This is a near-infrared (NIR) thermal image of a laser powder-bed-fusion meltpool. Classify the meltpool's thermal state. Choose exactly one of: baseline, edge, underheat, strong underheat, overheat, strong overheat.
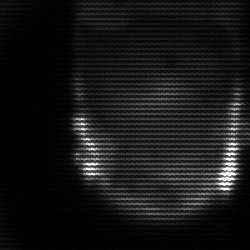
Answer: baseline